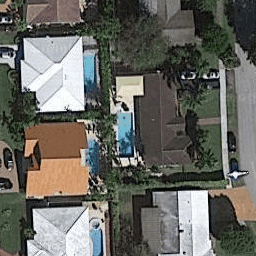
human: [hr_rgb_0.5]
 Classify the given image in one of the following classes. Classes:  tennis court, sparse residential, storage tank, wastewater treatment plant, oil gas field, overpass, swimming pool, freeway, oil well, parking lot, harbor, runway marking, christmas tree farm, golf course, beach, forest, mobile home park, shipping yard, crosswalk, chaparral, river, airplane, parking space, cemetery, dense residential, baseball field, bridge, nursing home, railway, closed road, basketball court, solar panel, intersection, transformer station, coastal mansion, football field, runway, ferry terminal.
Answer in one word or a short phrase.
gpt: dense residential